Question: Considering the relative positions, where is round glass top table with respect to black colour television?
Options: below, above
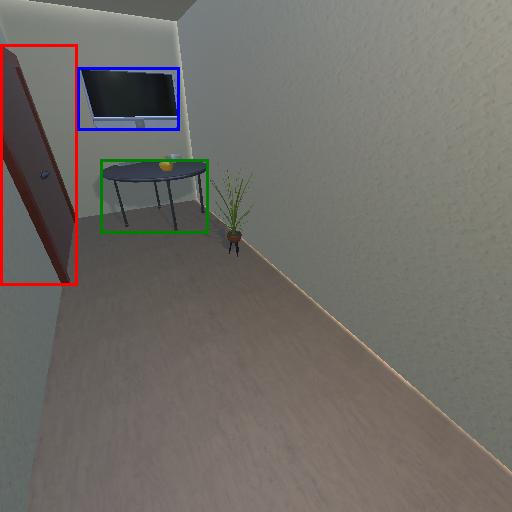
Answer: below